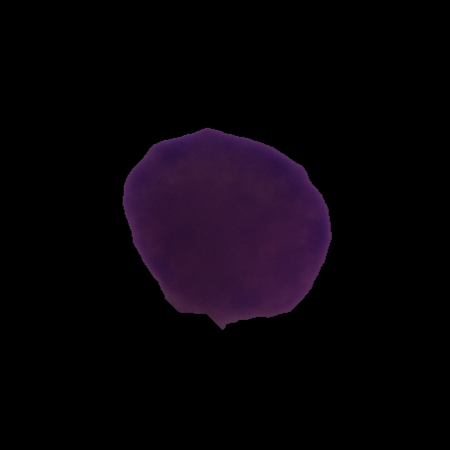
Label: healthy